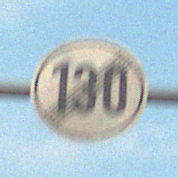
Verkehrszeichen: EndeGeschwindigkeit130
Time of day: SunriseSunset
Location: Outdoor (Suburban)
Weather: PartlyCloudy
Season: NotSpecified
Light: Natural